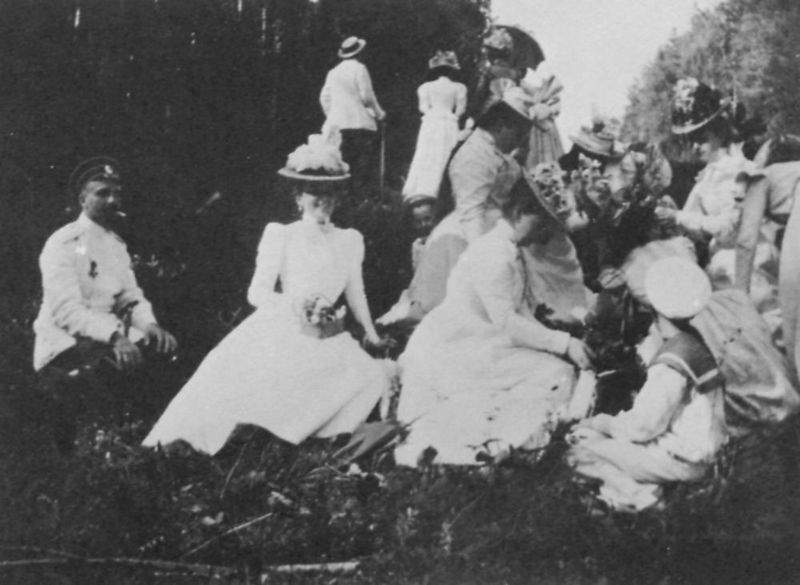
Titel: Sommer auf Archangelskoje, beim Pilzesammeln
Künstler: Russischer Photograph
Schlagwörter: baum, mann, wasser, weiß, bäume, frauen, sitzen, äste, blumen, frankreich, frau, grau, hut, hüte, kleid, kleider, männer, schwarz, gras, rasen, schirm, wiese, gesellschaft, alt, mütze, stehen, ast, kind, wald, stock, jungen, ausflug, pause, picknick, franzosen, seemann, korb, junge, blumenstrauß, foto, fotografie, photographie, wei, lachen, draußen, hocken, schwarz weiss, uniform, soldat, matrose, helm, sonntag, photo, zigarette, reise, waldstück, jagdgesellschaft, matrosen, seefahrer, piknick, fotographie, picnic, hur, burschen, besammensein, französische gesellschaft, matrosenkleidung, picnick